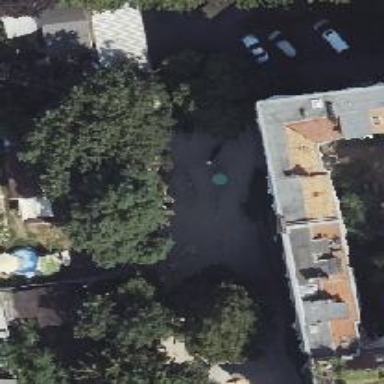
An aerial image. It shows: Playground featuring climbing frame.